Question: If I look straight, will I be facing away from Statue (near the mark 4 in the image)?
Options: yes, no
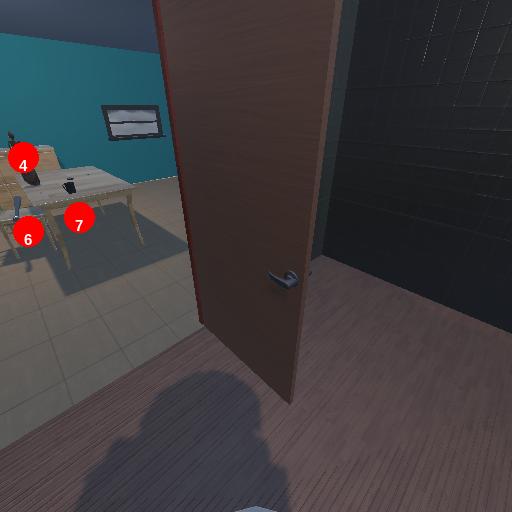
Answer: yes